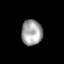
Tissue: skin
Cell type: Epithelial cells
Senescence score: 0.2715
Nuclear area (px): 527
Mean DAPI intensity: 161.816